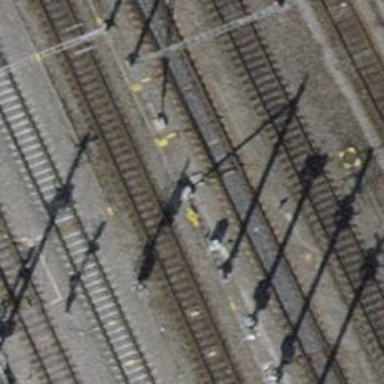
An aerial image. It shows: Siding railway track with electrified contact line.